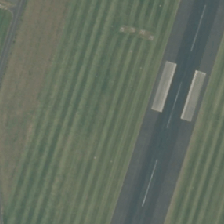
Land cover: urban_parkland